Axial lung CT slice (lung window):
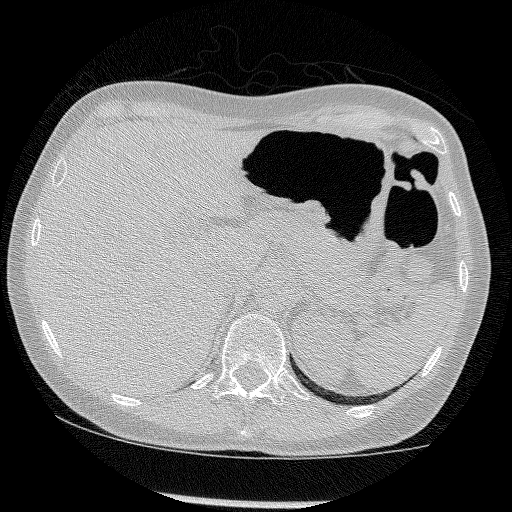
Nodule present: no